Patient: sex M, age 66
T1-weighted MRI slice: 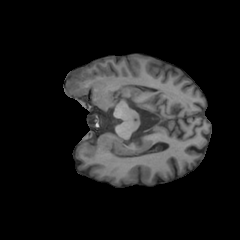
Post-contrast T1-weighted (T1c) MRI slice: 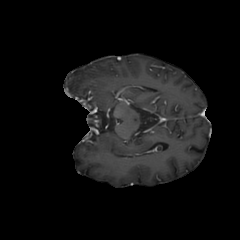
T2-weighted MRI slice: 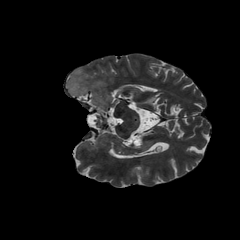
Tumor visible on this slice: yes
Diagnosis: Astrocytoma, IDH-wildtype
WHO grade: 2